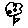
Label: flower